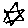
Label: star